Question: I have a column with mixed values as below:

I want to filter the column and remove the highlighted rows. I can achieve removing the string starting from "b0" but I am unable to apply filter to only numeric values. dtype is object of the columns. Below code does not work for me nor do I want to create a separate column to convert string to numeric.
'''
pd.to_numeric(df['Mixed Data'],errors='coerce').min()
'''
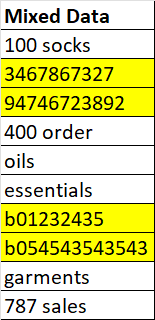
Answer: I'm not sure if all the values in your DF are strings. If the highlighted numeric values (the ones without 'b0') are actually ints instead of strings, you can drop the second part of the df conditional.
Reference material <URL>
'''
import pandas as pd
df = pd.DataFrame.from_dict(
{
"Mixed Data": [
"100 socks",
"<PHONE>",
"<PHONE>",
"400 order",
"oils",
"essentials",
"b01232435",
"b0054543543543",
"garments",
"787 sales",
],
"Some other column": [
"a",
"b",
"c",
"d",
"e",
"f",
"g",
"h",
"i",
"j",
],
}
)
df = df[df["Mixed Data"].str.startswith("b0") == False][
df["Mixed Data"].str.isnumeric() == False
]
print(df)
'''
output
'''
Mixed Data Some other column
0 100 socks a
3 400 order d
4 oils e
5 essentials f
8 garments i
9 787 sales j
'''